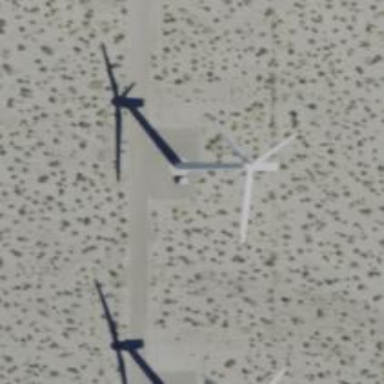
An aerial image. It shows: Wind turbine generator that utilizes wind as its source for generating electricity. It is of the horizontal axis type.